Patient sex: M
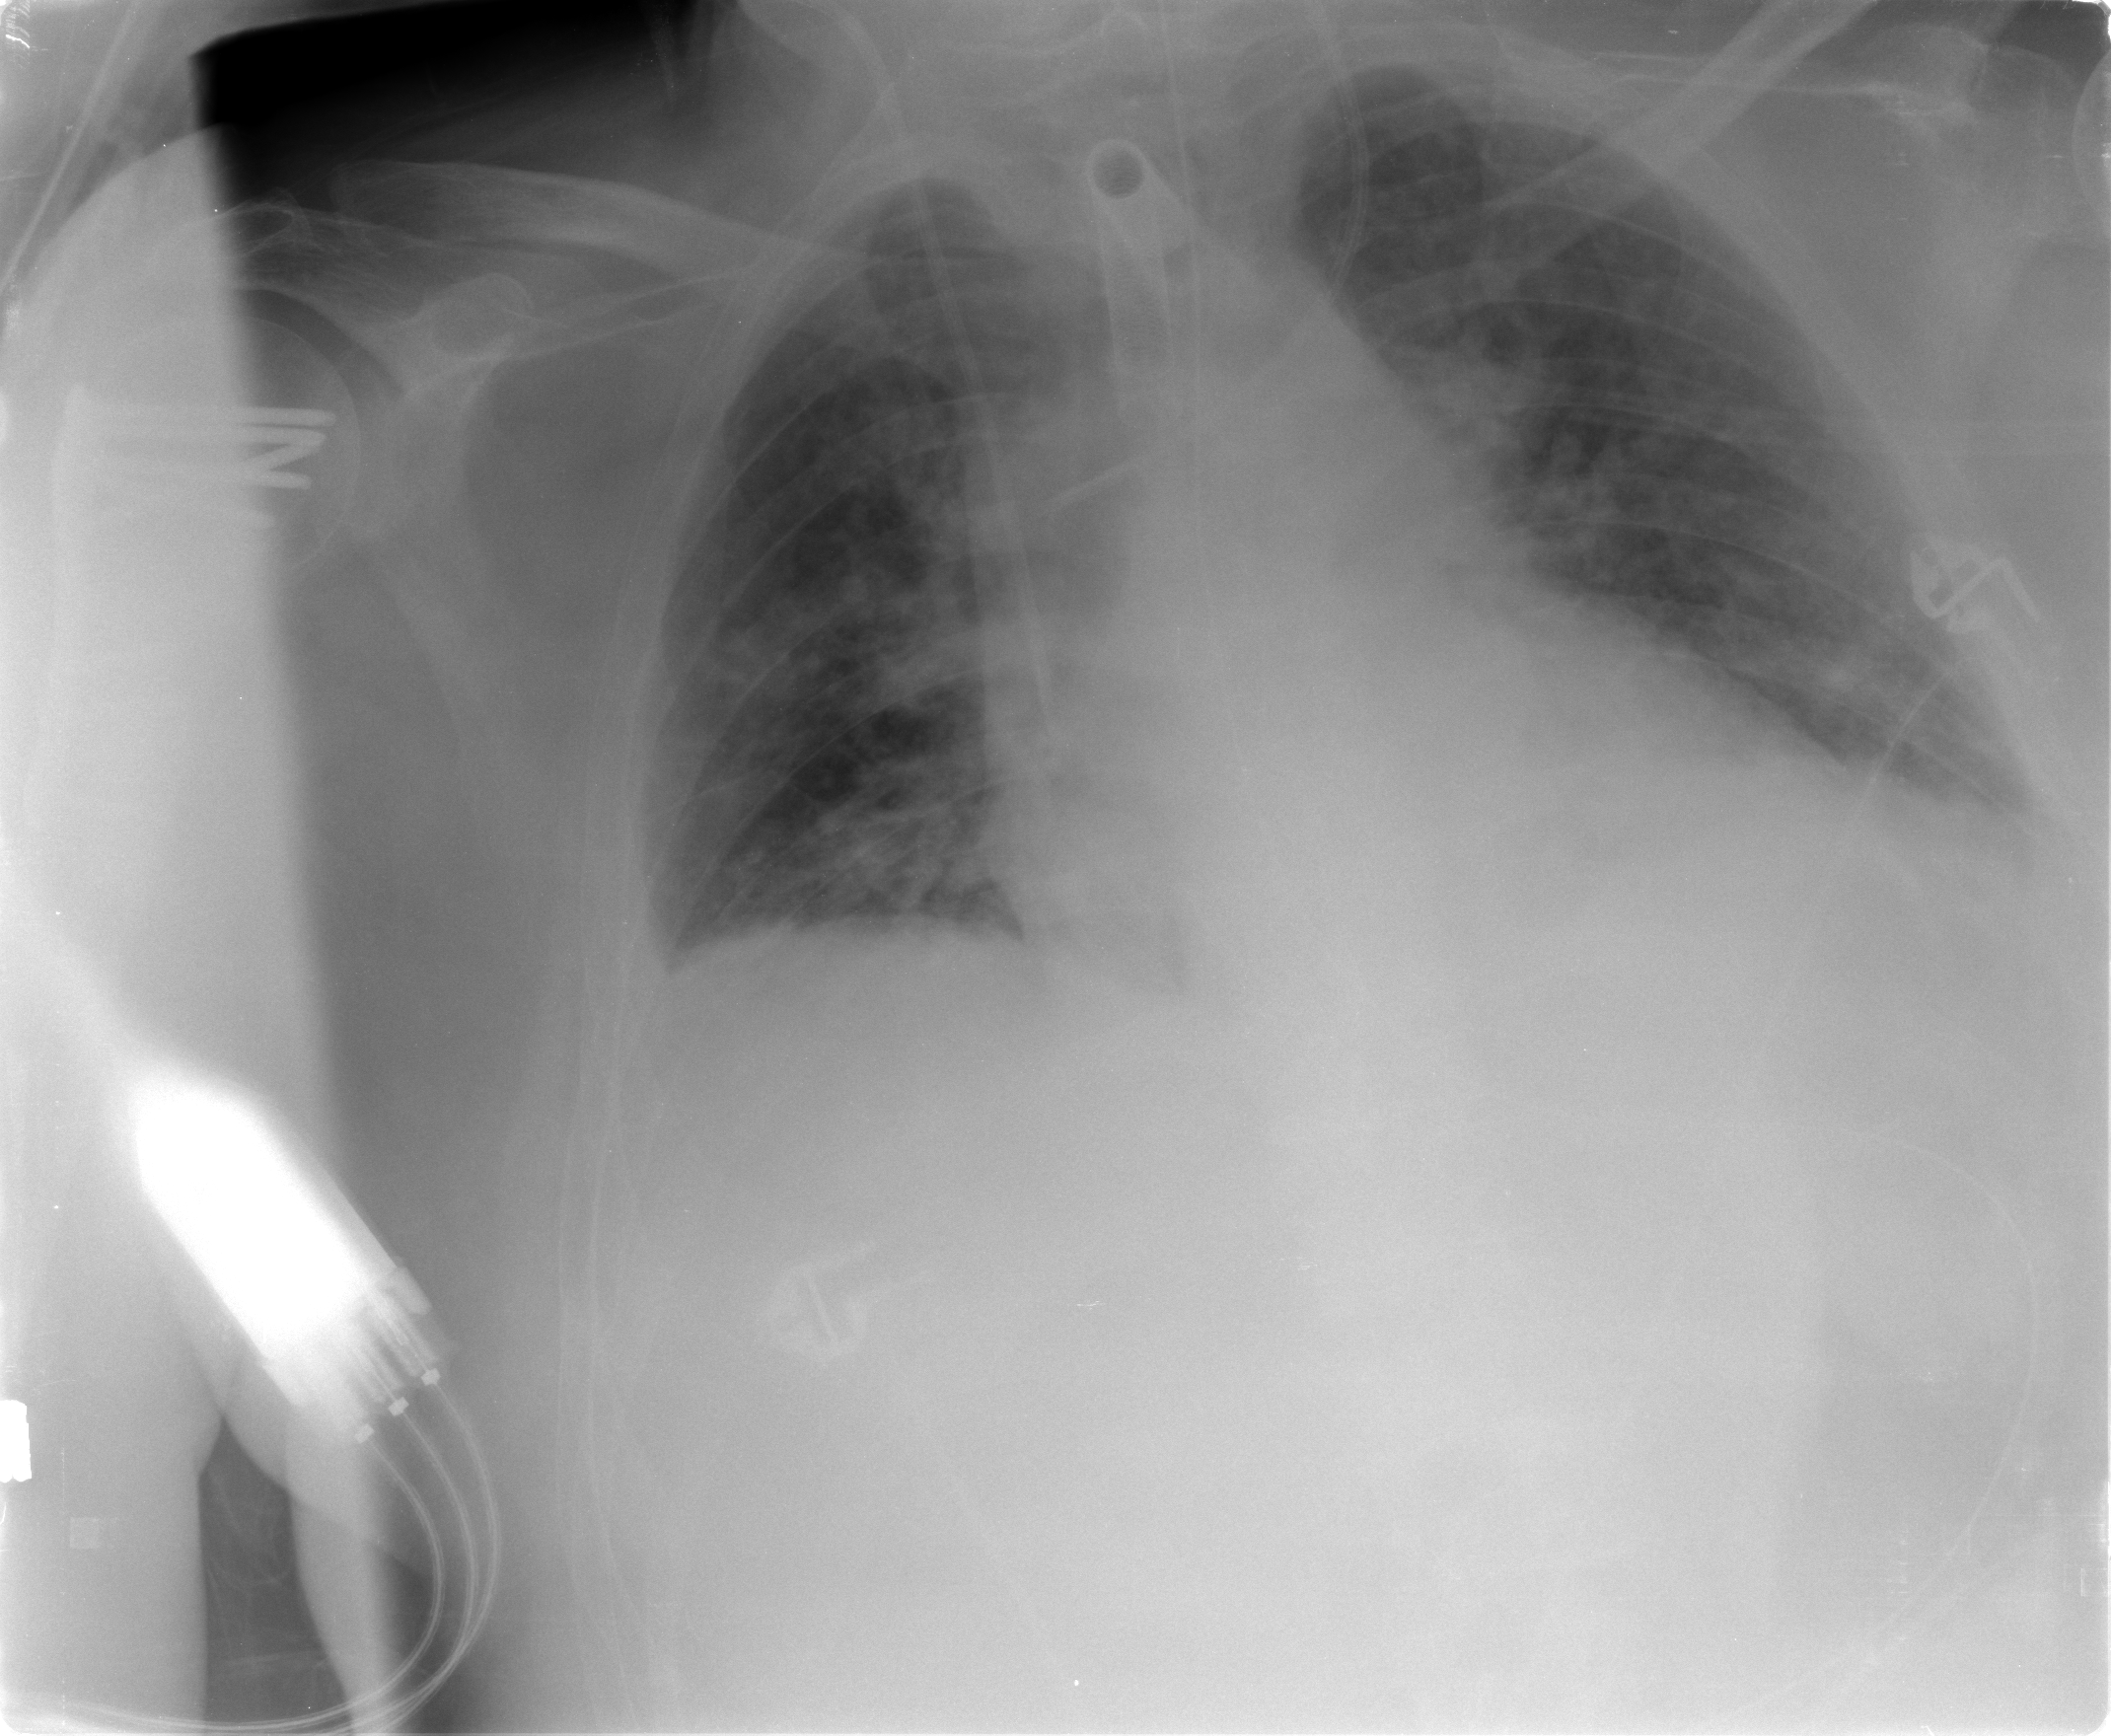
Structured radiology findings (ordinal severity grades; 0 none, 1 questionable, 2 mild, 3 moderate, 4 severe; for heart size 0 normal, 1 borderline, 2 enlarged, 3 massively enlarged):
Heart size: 1
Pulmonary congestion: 2
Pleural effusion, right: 2
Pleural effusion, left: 2
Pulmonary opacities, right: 3
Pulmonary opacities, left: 3
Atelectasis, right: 2
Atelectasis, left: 2